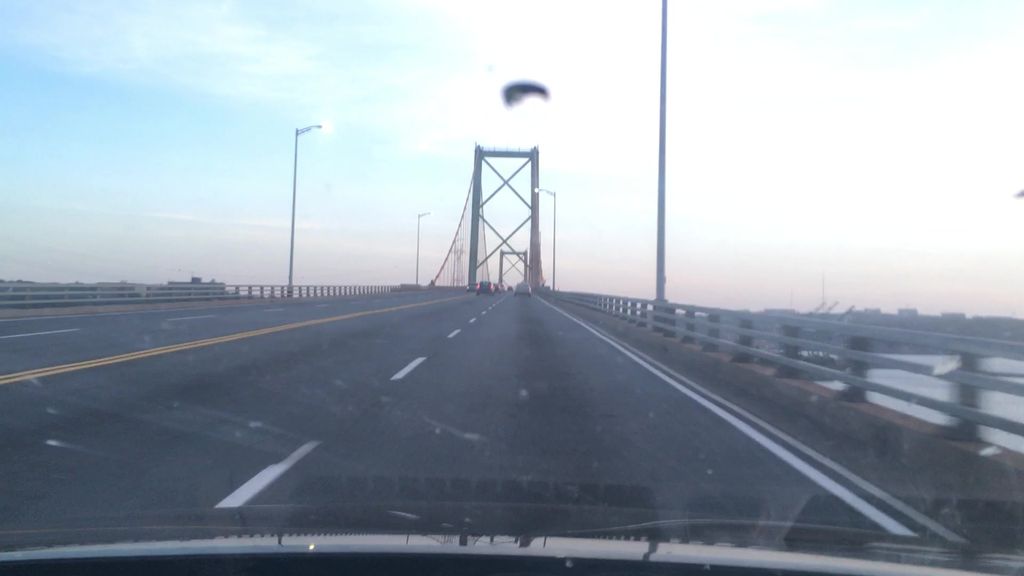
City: halifax